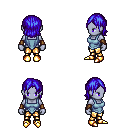
a pixel art fantasy rpg character, female body template, dark elf, purple skin, blue vest, gold greaves, blue long bangs hairstyle, cloth bracers, gold boots, four views (front, back, left, right), 2x2 character sprite sheet, small pixel art, hard edges, no anti-aliasing